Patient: sex F, age 69
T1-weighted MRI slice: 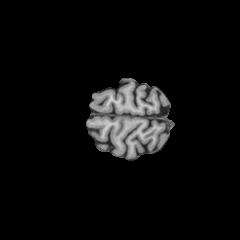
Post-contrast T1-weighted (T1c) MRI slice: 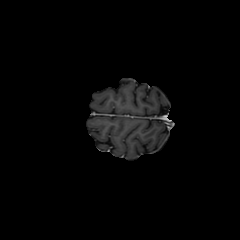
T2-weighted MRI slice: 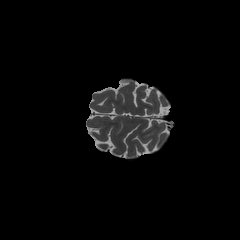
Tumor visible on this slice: no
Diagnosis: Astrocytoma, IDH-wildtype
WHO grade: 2